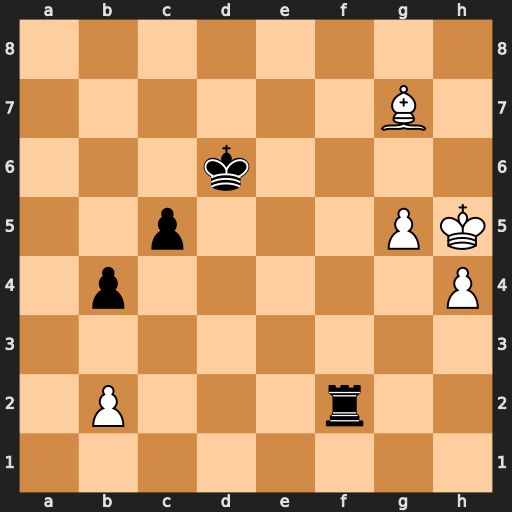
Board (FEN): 8/6B1/3k4/2p3PK/1p5P/8/1P3r2/8
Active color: w
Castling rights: -
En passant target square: -
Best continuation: Kg6 c4 h5 Rf3 h6